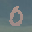
Label: 0